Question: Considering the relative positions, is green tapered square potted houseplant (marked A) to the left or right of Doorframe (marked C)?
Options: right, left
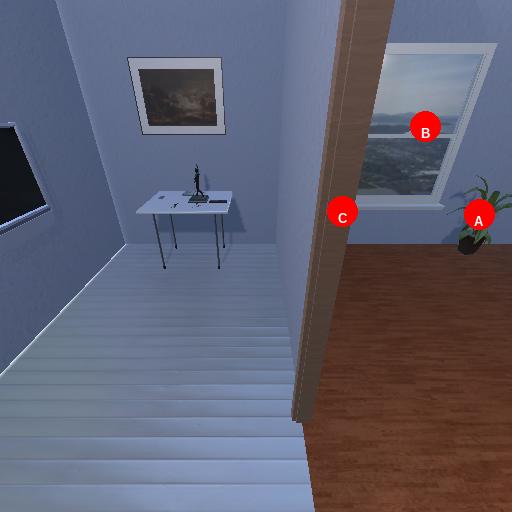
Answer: right